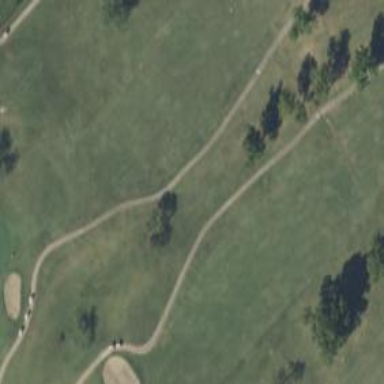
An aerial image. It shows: Path used for both walking and golf.